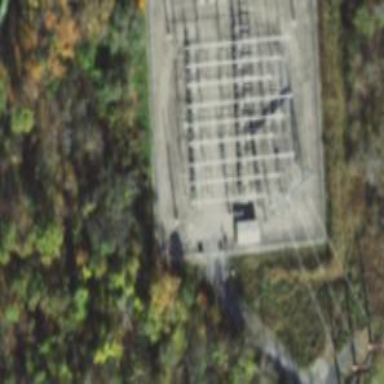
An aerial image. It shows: Fenced transition substation.